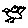
Label: bird